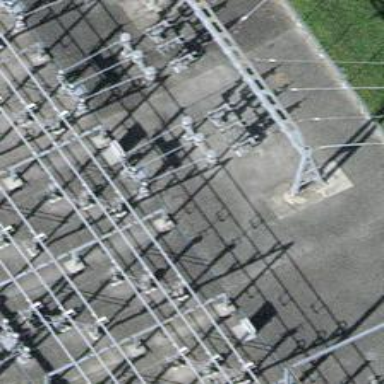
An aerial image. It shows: Bay for power lines.